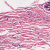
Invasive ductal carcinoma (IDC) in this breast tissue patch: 0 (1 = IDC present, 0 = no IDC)